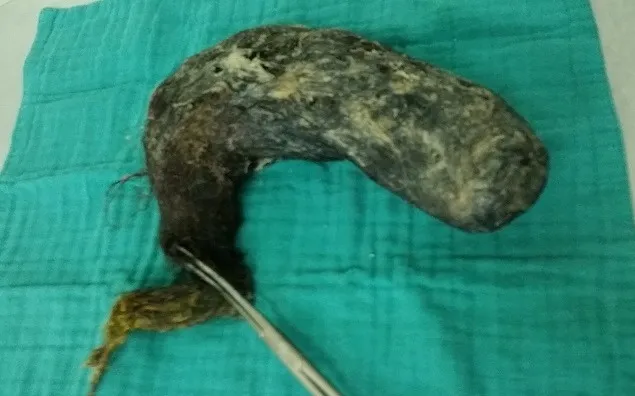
Giant trichobezoar.
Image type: medical_photograph (other_medical_photograph)